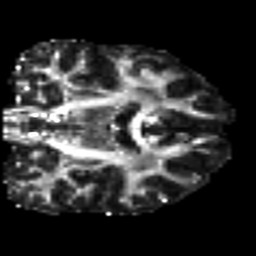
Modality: FA
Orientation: coronal
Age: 42
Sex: female
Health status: healthy
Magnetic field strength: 3 T
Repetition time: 8.4 s
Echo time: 0.0926 s